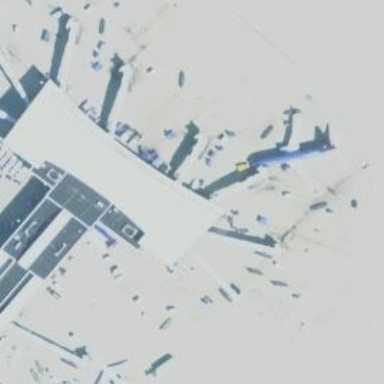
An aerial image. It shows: Airport gate.